Question: I am using <URL> library for auth user with , and . I have some Questions.
'''
D/SocialAuthAdapter: Selected provider is facebook
D/SocialAuthAdapter: Loading keys and secrets from configuration
D/SocialAuthAdapter: oauth_consumer.properties not found
D/SocialAuthAdapter: Could not load configuration
D/SocialAuthAdapter: Starting webview for authentication
D/SocialAuthError: org.brickred.socialauth.exception.SocialAuthConfigurationException: SocialAuth configuration is null.
E/Login activity: URL Authentication error
'''

'LoginActivity.java'
'''
public class LoginActivity extends ActionBarActivity {
private SocialAuthAdapter adapter;
//Android Component
private Button fb_button, tw_button, g_button;
@Override
protected void onCreate(Bundle savedInstanceState) {
super.onCreate(savedInstanceState);
getSupportActionBar().hide();
setContentView(R.layout.activity_login);
//Social Adapter
adapter = new SocialAuthAdapter(new DialogListener() {
@Override
public void onComplete(Bundle bundle) {
adapter.getUserProfileAsync(new SocialAuthListener<Profile>() {
@Override
public void onExecute(String s, Profile profile) {
Log.e("Custom UI", "Login Receiving Data");
Profile profileMap = profile;
Log.d("Custom-UI", "Validate ID = " + profileMap.getValidatedId());
Log.d("Custom-UI", "First Name = " + profileMap.getFirstName());
Log.d("Custom-UI", "Last Name = " + profileMap.getLastName());
Log.d("Custom-UI", "Email = " + profileMap.getEmail());
Log.d("Custom-UI", "Gender = " + profileMap.getGender());
Log.d("Custom-UI", "Country = " + profileMap.getCountry());
Log.d("Custom-UI", "Language = " + profileMap.getLanguage());
Log.d("Custom-UI", "Location = " + profileMap.getLocation());
Log.d("Custom-UI", "Profile Image URL = " + profileMap.getProfileImageURL());
}
@Override
public void onError(SocialAuthError socialAuthError) {
Log.e("Custom UI", "Profile Data Error");
}
});
}
@Override
public void onError(SocialAuthError socialAuthError) {
Log.e("Login activity", socialAuthError.getMessage());
}
@Override
public void onCancel() {
}
@Override
public void onBack() {
}
});
//Wire up the Login Buttons
fb_button = (Button) findViewById(R.id.buttonFB);
tw_button = (Button) findViewById(R.id.buttonTwitter);
g_button = (Button) findViewById(R.id.buttonGoogle);
//Event Listener for Click
//Facebook
fb_button.setOnClickListener(new View.OnClickListener() {
@Override
public void onClick(View v) {
adapter.authorize(LoginActivity.this, SocialAuthAdapter.Provider.FACEBOOK);
Toast.makeText(LoginActivity.this, "I am Facebook", Toast.LENGTH_SHORT).show();
}
});
//Twitter
tw_button.setOnClickListener(new View.OnClickListener() {
@Override
public void onClick(View v) {
adapter.addCallBack(SocialAuthAdapter.Provider.TWITTER,"http://domain.com/auth/twitter");
adapter.authorize(LoginActivity.this, SocialAuthAdapter.Provider.TWITTER);
Toast.makeText(LoginActivity.this, "I am Twitter", Toast.LENGTH_SHORT).show();
}
});
//Google
g_button.setOnClickListener(new View.OnClickListener() {
@Override
public void onClick(View v) {
adapter.addCallBack(SocialAuthAdapter.Provider.GOOGLE,"http://domain.com/google");
adapter.authorize(LoginActivity.this, SocialAuthAdapter.Provider.GOOGLE);
Toast.makeText(LoginActivity.this, "I am Google", Toast.LENGTH_SHORT).show();
}
});
}
}
'''
'callback'
One way will be 'SharedPreference' to store the settings of user logged in, is there any way in 'SocialAuth' library to do this.
Thanks for this Library its great but documentation can be improved.
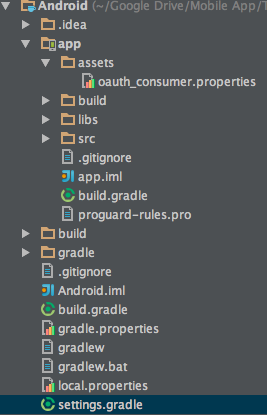
Answer: After banging my head for full 2 days i found the error
You need to put the 'assets' folder on same level as 'res' folder in order to load the 'oauth_consumer.properties' file.
'''
src
main
assets
java
res
AndroidManifest.xml
'''